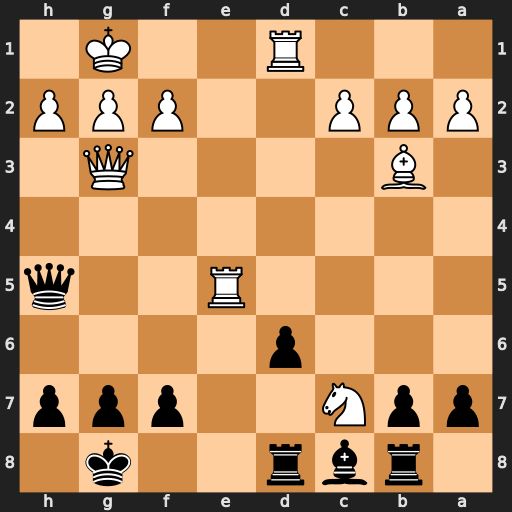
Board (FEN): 1rbr2k1/ppN2ppp/3p4/4R2q/8/1B4Q1/PPP2PPP/3R2K1
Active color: b
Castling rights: -
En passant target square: -
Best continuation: Qxd1+ Re1 Qxe1#